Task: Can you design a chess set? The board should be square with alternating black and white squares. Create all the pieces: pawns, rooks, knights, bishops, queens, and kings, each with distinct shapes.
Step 1970:
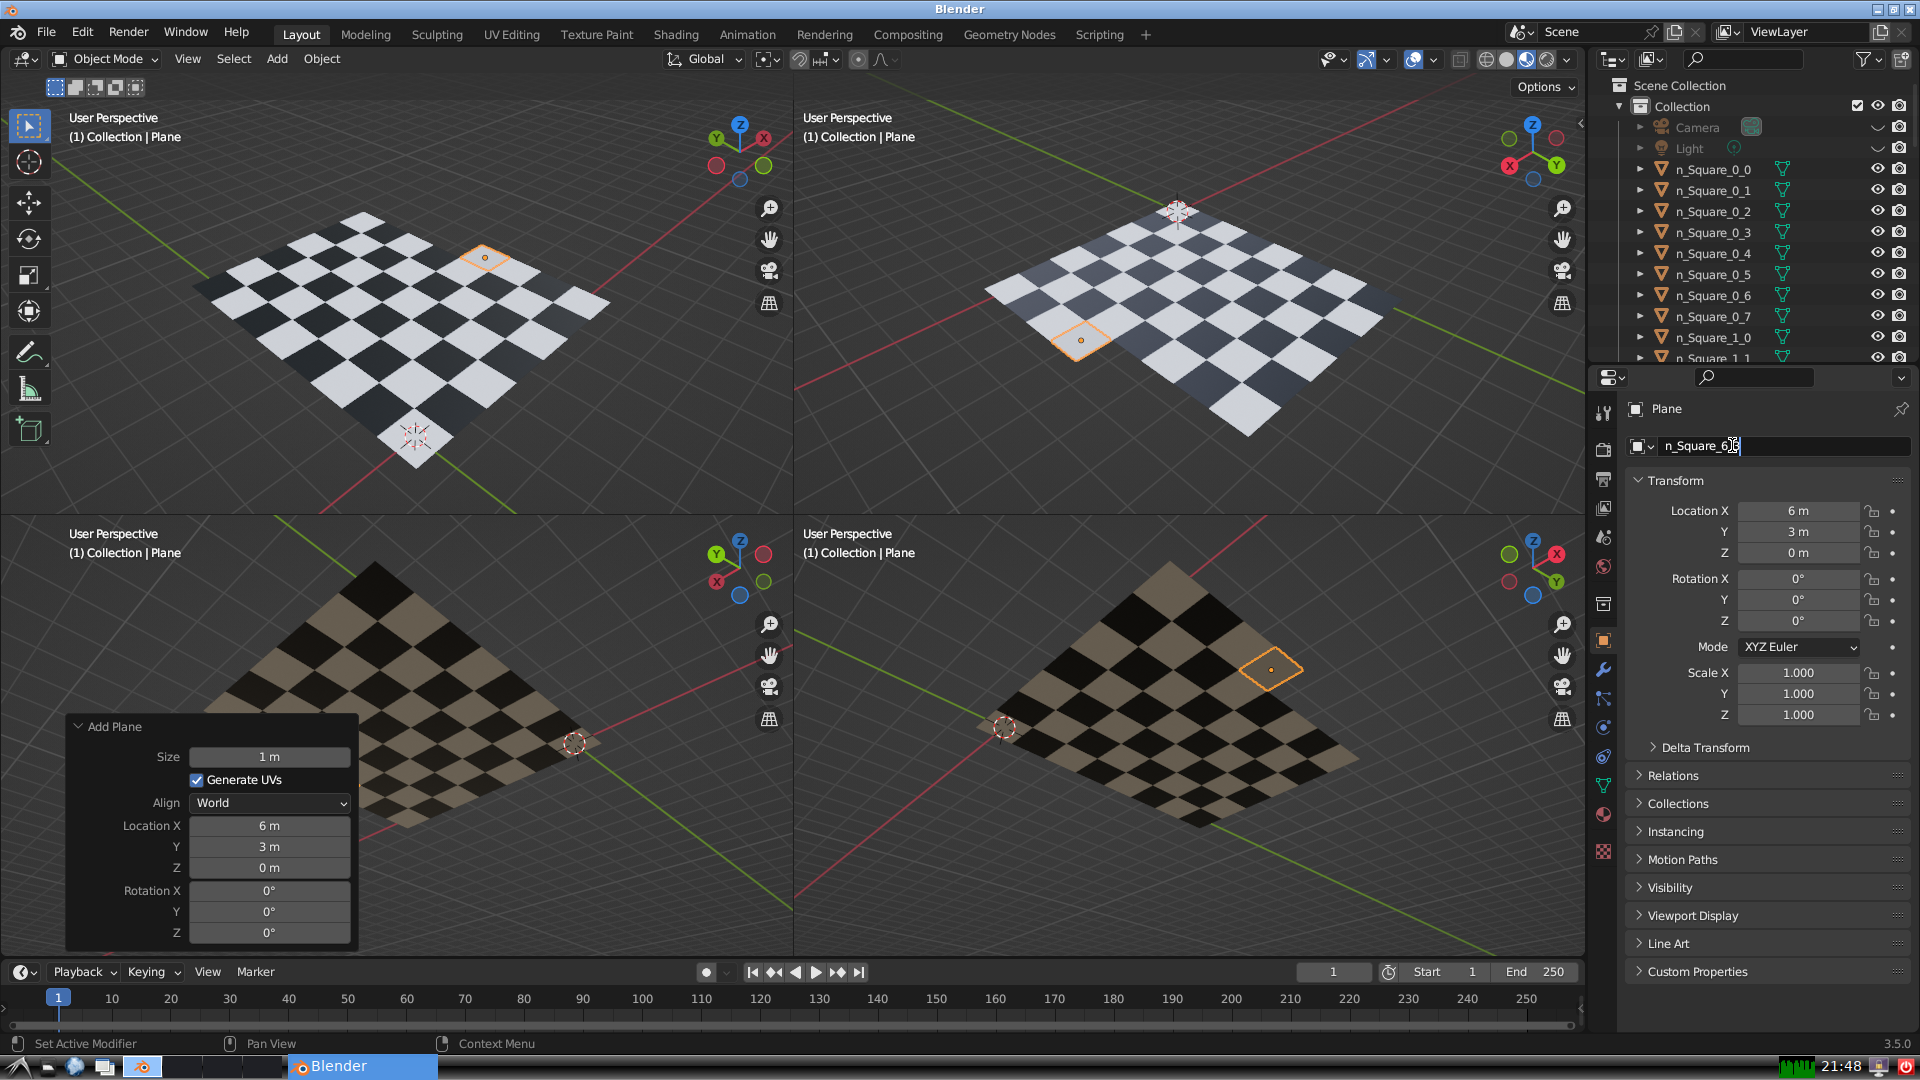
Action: {"key_press": ['Return']}